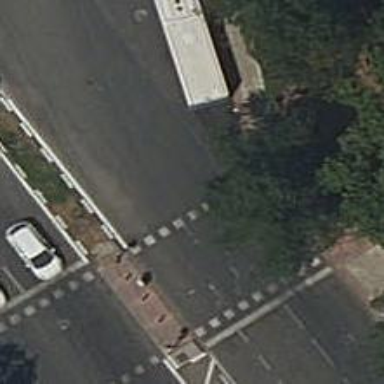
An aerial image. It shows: Zebra crossing with traffic signals.